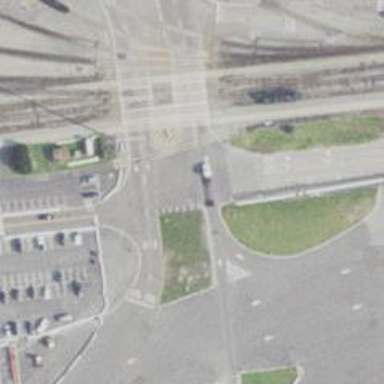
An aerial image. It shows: Level crossing along the railway.